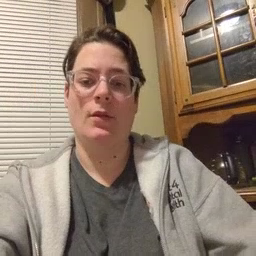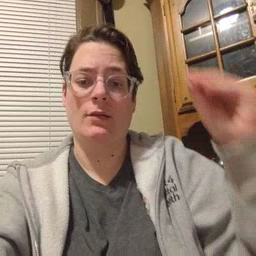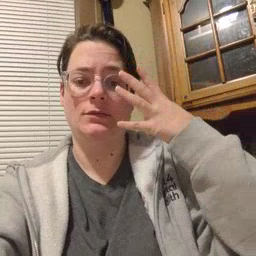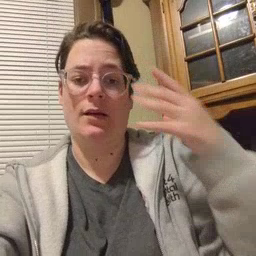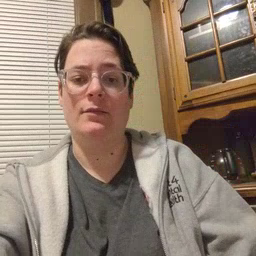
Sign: sun